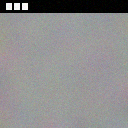
Screen state: on